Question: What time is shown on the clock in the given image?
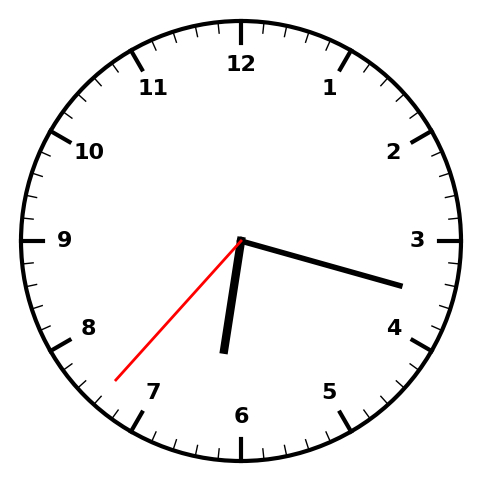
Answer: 06:17:37